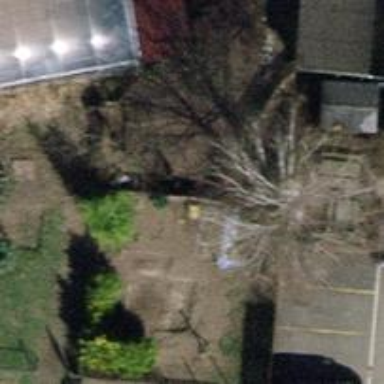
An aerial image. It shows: Needle-leaved tree in natural setting.